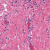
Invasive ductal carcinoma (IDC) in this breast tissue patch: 0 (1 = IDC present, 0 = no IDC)